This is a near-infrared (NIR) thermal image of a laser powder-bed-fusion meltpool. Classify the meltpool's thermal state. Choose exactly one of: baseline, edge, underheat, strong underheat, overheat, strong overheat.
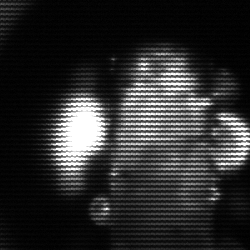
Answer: strong underheat